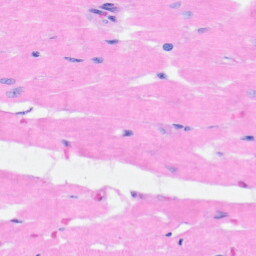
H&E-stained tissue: Heart